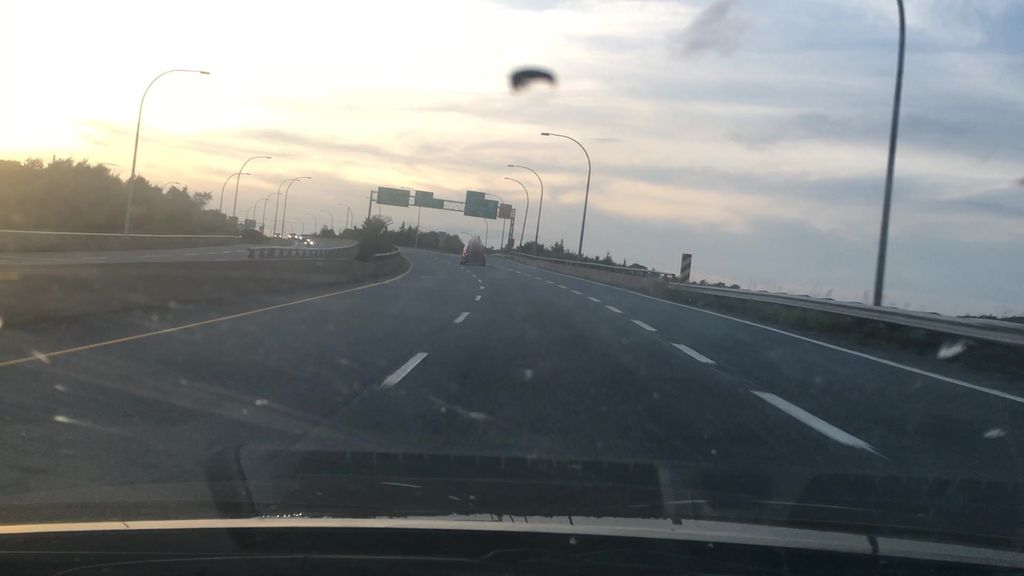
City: halifax